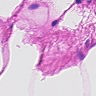
Metastatic tissue present: no